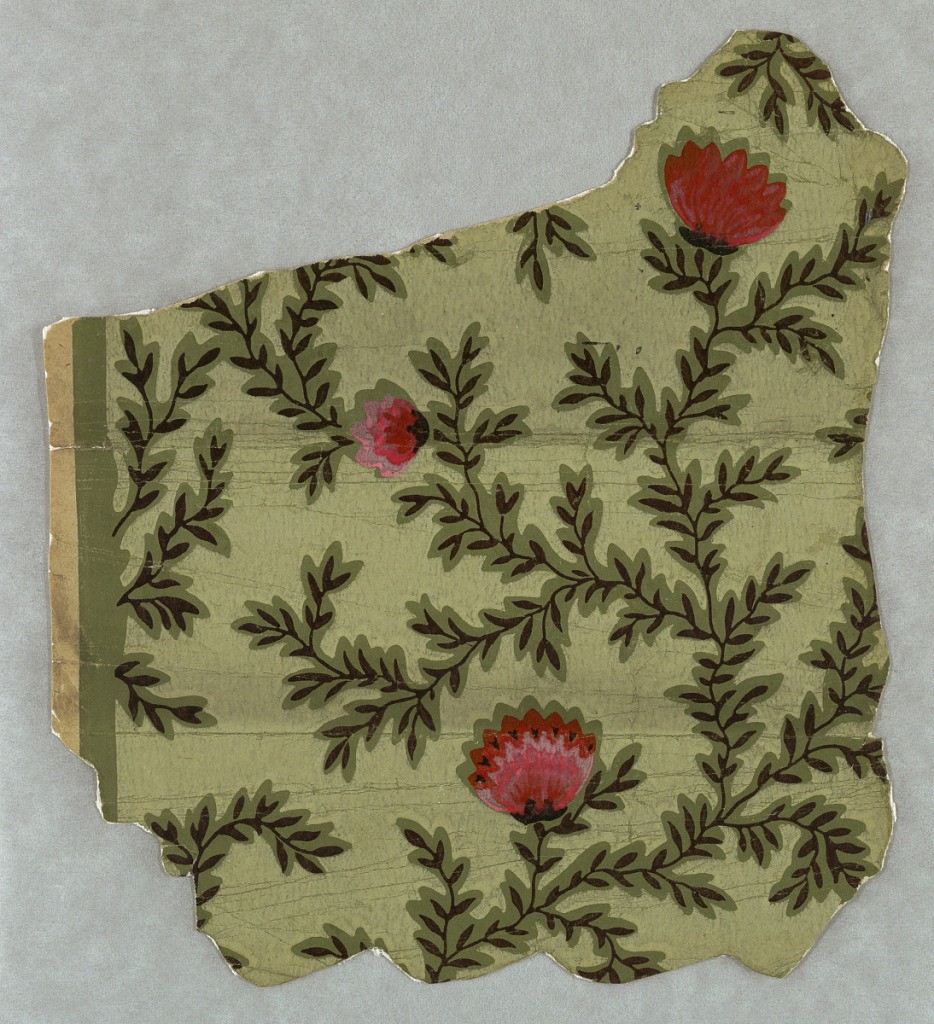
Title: Sidewall
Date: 1860–70
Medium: Machine-printed paper
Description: All-over vine pattern with floral forms. Printed in pinks, black and green on green ground.